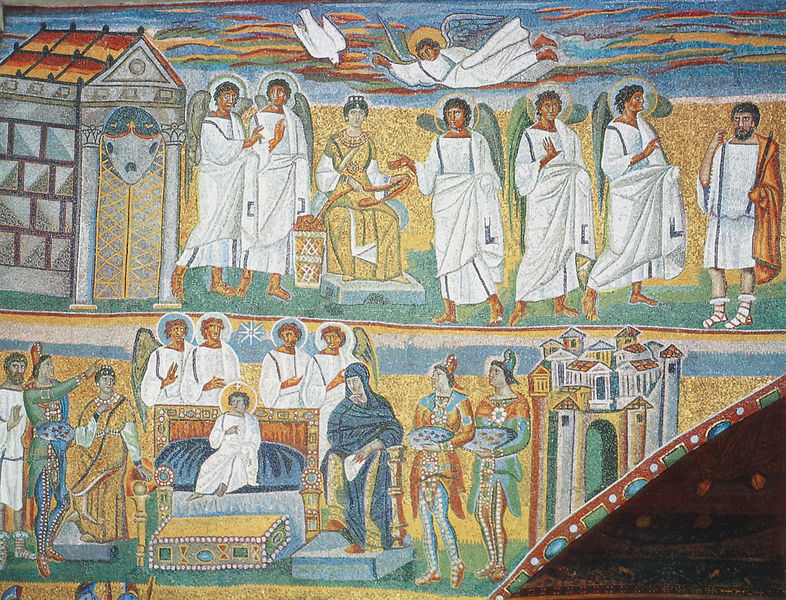
Titel: Mosaik in Apsis und Triumphbogen von Santa Maria Maggiore
Künstler: Jacopo Torriti
Standort: Rom, S. Maria Maggiore (EU - I - Latium)
Schlagwörter: flügel, himmel, weiß, wolken, landschaft, stadt, säulen, taube, kirche, gewänder, engel, kaiser, könig, bett, mosaik, gruft, christus, jesus, kapelle, könige, königin, heilige, heilig, maria, anbetung, sakral, kaiserin, heiliger geist, byzantinisch, kapellee, wiedererstehung